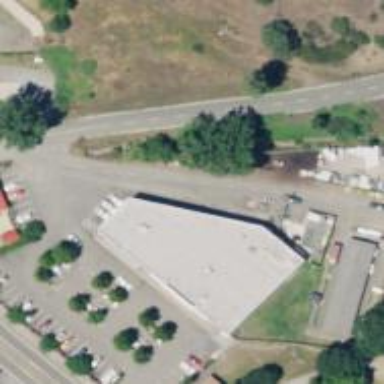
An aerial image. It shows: Retail building.